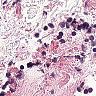
Metastatic tissue present: no